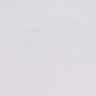
Metastatic tissue present: no